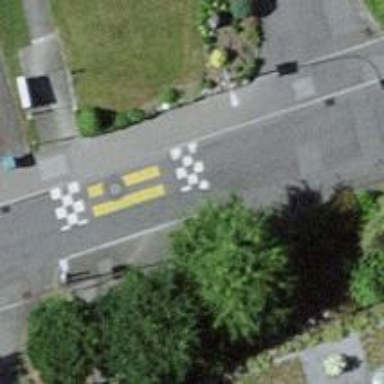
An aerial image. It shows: Zebra crossing on footway.